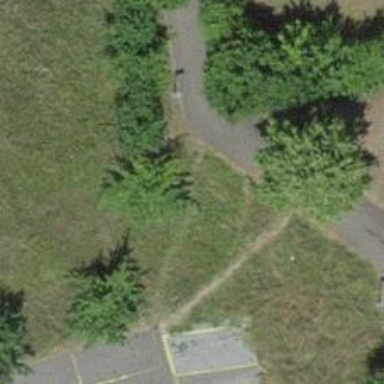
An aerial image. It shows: Bench.